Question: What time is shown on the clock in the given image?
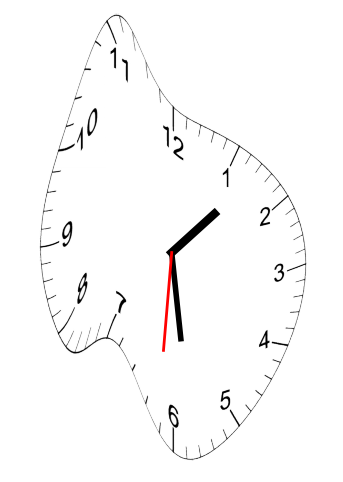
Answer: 01:28:31